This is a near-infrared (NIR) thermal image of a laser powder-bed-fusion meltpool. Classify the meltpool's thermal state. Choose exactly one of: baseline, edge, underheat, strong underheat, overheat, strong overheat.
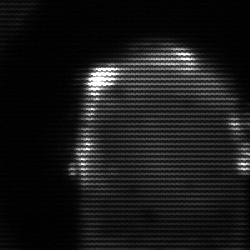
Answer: baseline